Question: I am trying to add buttons to the bottom toolbar of UIVideoEditorController.
Is this Possible?
Can I modify/add buttons to this toolbar?

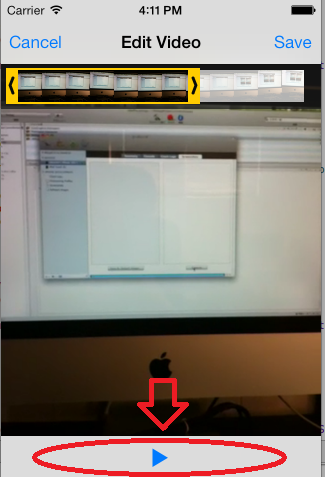
Answer: <URL> clearly mention
'Important: The UIVideoEditorController class supports portrait mode only. This class is intended to be used as-is and does not support subclassing. The view hierarchy for this class is private; do not modify the view hierarchy. This class does not support modifications to its appearance by use of overlay views.'
So basically its not possible.